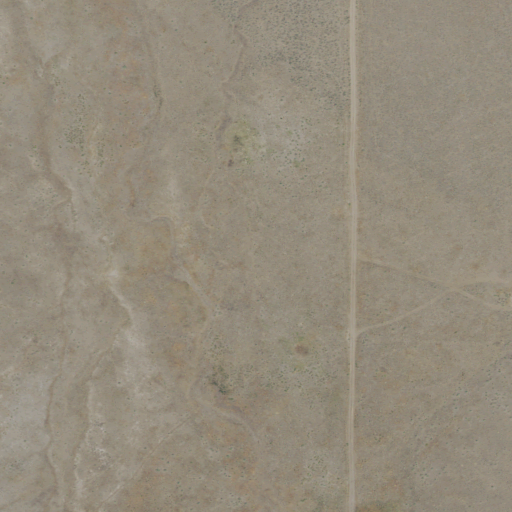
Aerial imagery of valley in Oregon named Pearl Wise Canyon containing grassland, shrub, and open development